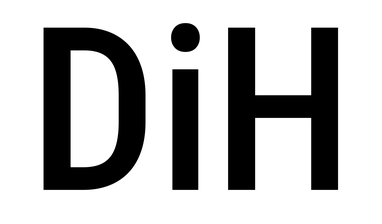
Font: Roboto_Condensed_Medium